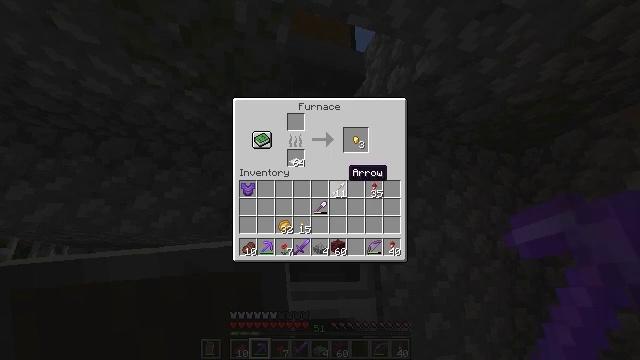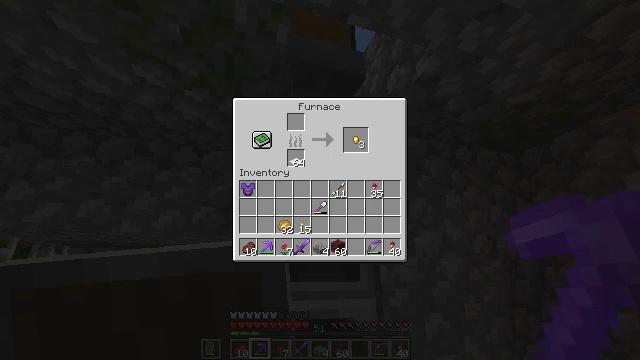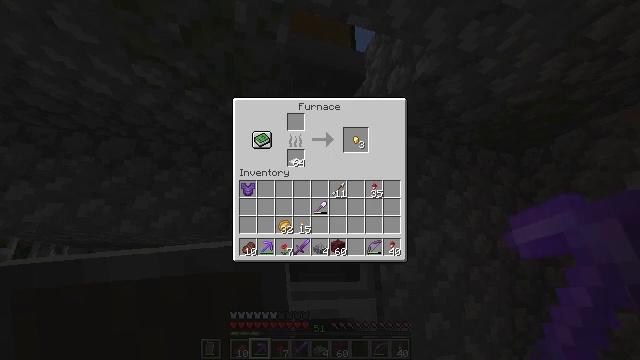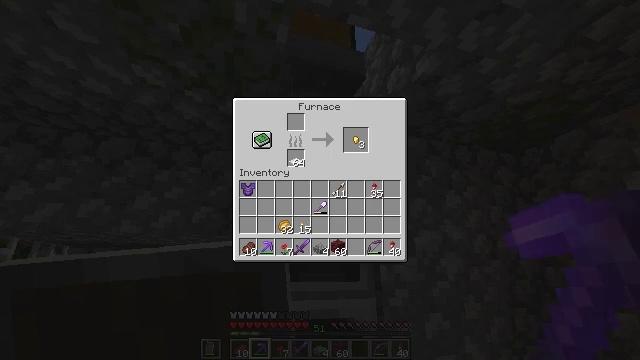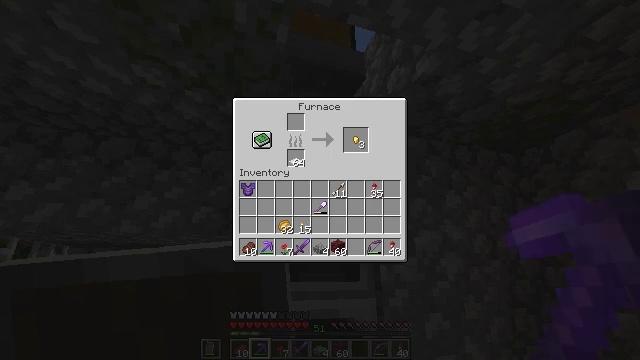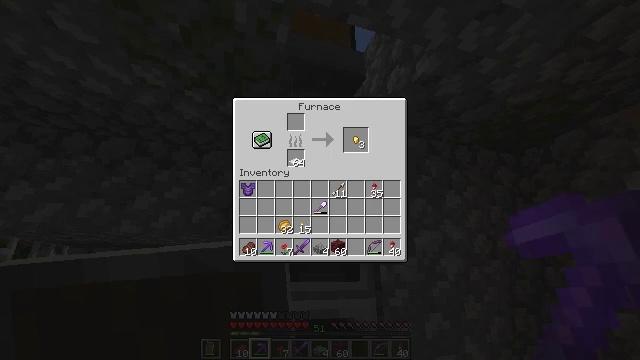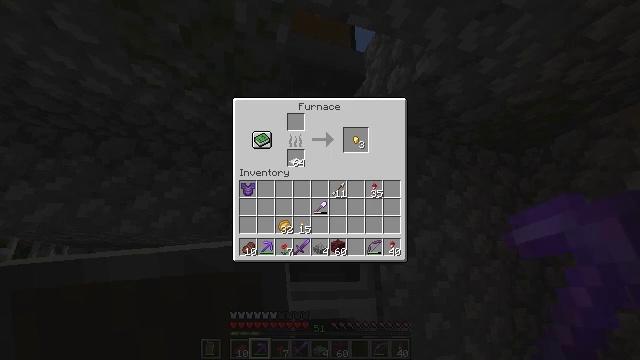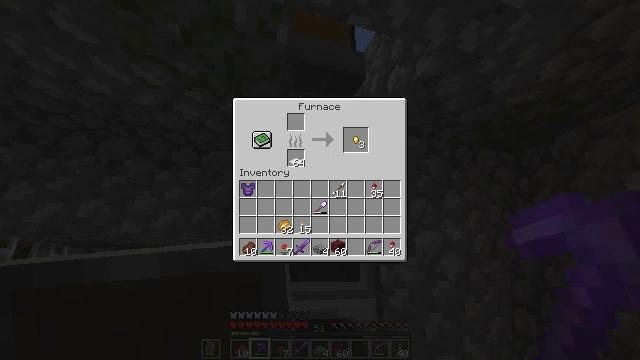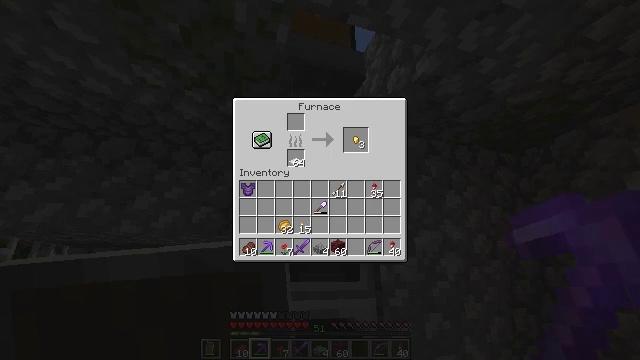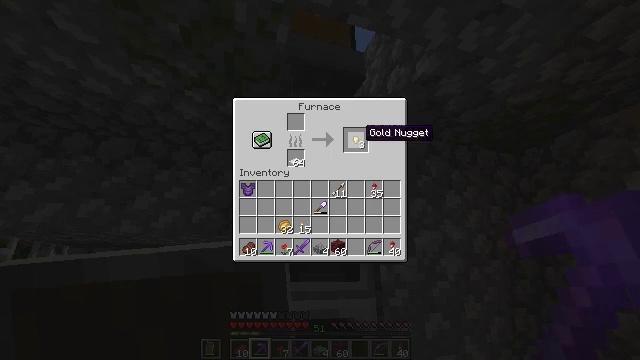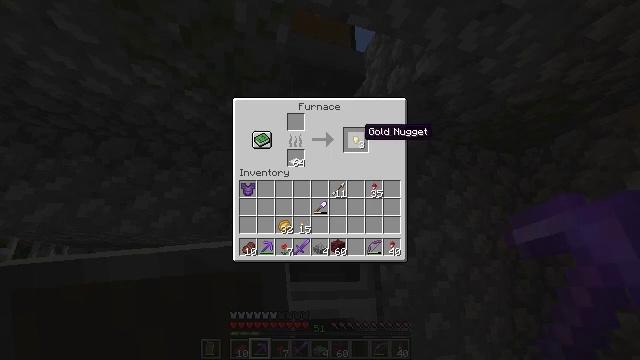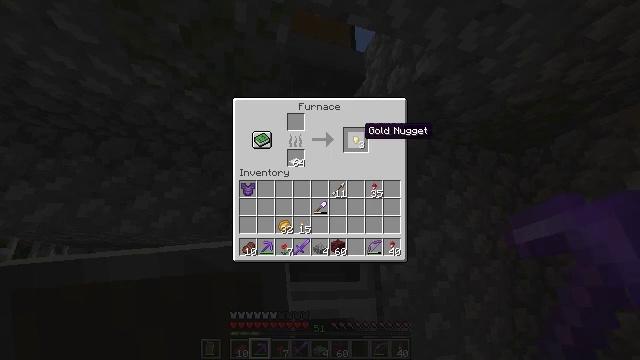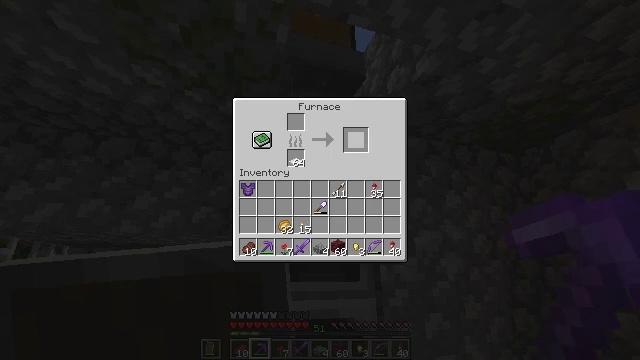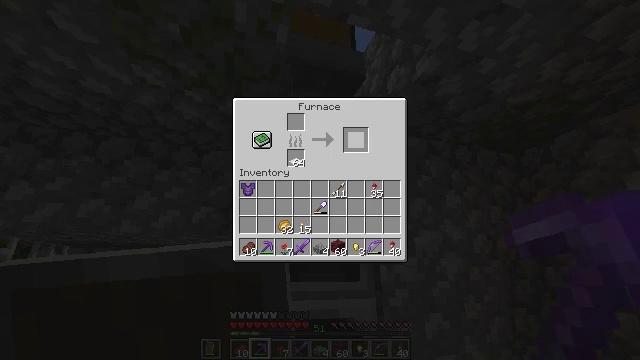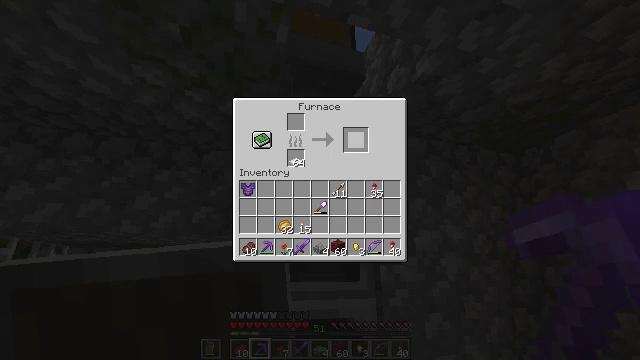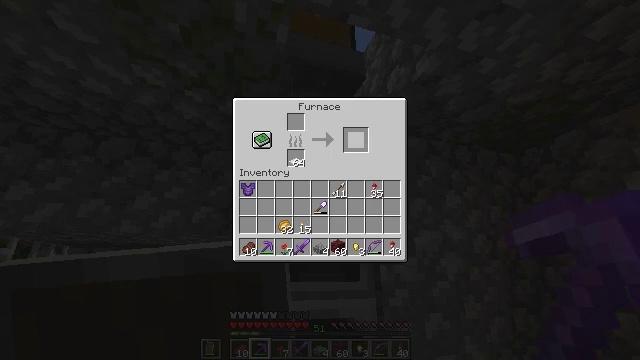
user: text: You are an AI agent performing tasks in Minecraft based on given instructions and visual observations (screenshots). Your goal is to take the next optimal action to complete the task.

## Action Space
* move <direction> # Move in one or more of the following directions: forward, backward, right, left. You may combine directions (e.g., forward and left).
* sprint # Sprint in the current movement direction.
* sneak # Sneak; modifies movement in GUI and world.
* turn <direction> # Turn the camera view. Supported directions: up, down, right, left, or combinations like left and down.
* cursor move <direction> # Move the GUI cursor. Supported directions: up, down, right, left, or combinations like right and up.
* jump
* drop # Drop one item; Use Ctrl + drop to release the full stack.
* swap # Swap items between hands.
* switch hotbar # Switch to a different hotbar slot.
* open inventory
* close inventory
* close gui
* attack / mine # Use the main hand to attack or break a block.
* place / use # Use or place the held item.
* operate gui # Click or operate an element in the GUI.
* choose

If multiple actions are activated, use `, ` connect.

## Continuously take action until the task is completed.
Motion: motion action
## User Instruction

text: Get multiple gold nugget from a gold ingot.
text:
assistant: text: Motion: cursor move up
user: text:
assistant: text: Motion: no_op
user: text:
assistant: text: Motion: cursor move right
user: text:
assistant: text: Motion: no_op
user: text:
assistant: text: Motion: sneak, cursor move up
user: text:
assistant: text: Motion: sneak, cursor move up
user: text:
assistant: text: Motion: sneak
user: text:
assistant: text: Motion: sneak
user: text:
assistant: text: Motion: sneak, cursor move left
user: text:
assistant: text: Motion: sneak
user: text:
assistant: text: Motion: sneak
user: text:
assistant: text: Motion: sneak, choose
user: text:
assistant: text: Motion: sneak, choose
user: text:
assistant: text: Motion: sneak, choose
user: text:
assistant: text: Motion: sneak
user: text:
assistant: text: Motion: sneak
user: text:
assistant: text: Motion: sneak